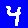
Digit: 4